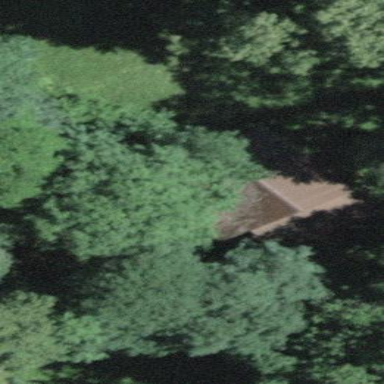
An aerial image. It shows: Cabin is depicted in the image.